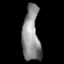
Tissue: prostate
Cell type: Fibroblasts
Senescence score: 0.8754
Nuclear area (px): 922
Mean DAPI intensity: 141.984